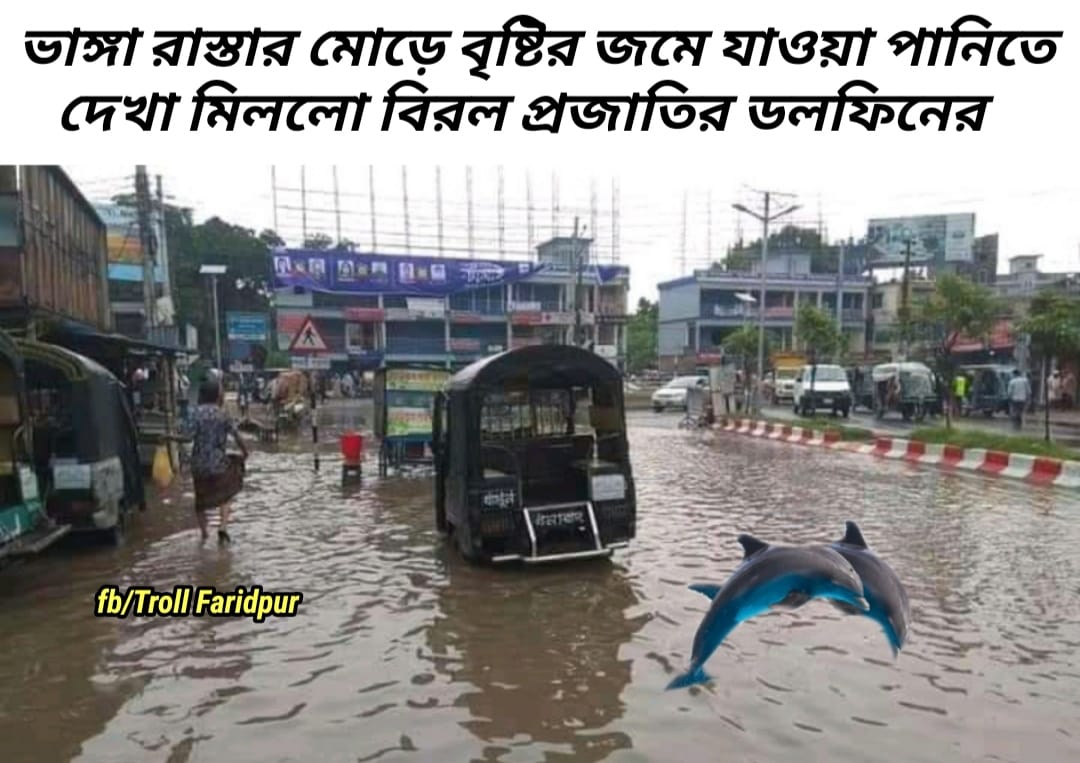
Caption: ভাঙ্গা রাস্তার মোড়ে বৃষ্টির জমে যাওয়া পানিতে দেখা মিললো বিরল প্রজাতির ডলফিনের
Label: non-hate